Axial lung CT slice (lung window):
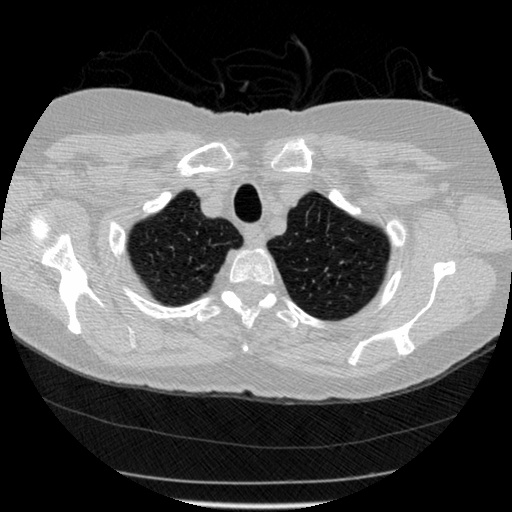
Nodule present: no